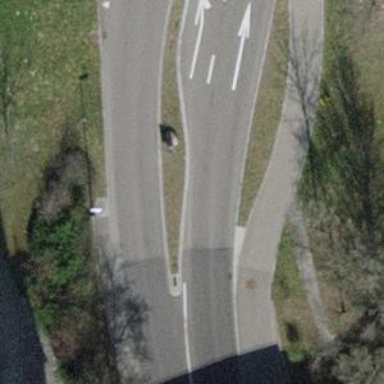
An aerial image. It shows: Secondary road with asphalt surface and cycle track on the right.